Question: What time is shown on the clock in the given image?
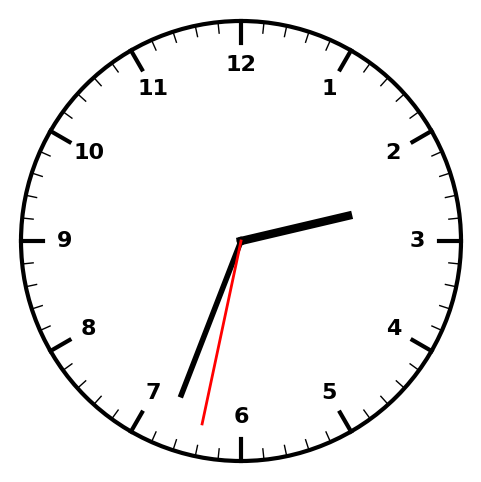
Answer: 02:33:32